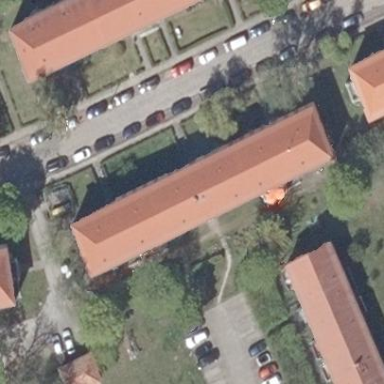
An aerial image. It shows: Building with red roof.